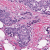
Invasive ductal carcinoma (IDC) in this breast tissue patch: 1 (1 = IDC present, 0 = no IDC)